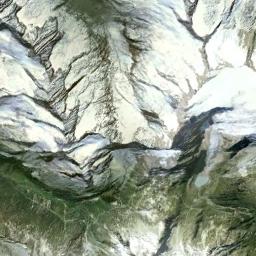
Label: snowberg